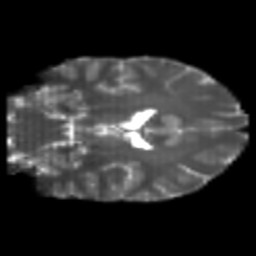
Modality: T2w
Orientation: coronal
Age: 25
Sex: female
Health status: healthy
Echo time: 0.074 s